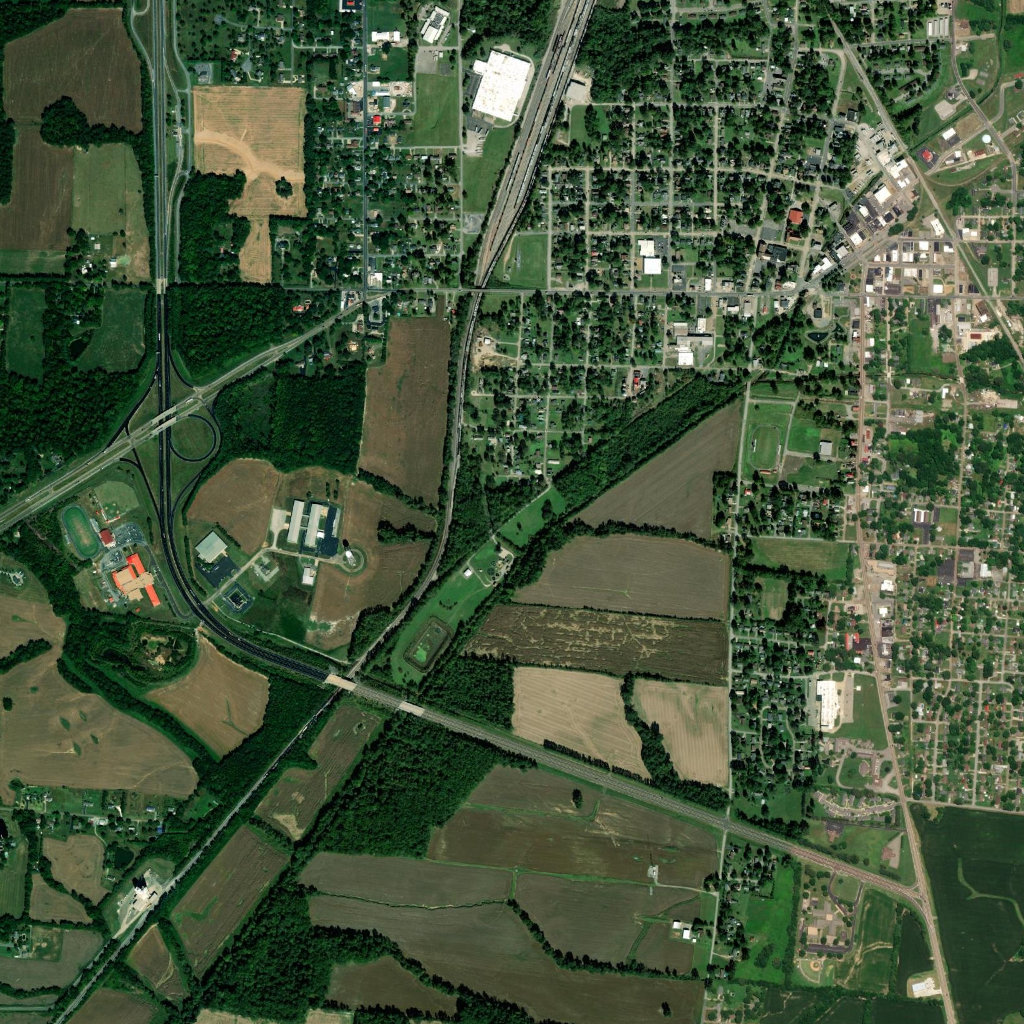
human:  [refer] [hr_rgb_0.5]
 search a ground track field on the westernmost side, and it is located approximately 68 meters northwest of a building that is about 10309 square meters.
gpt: <box>[[5, 49, 10, 54, 0]]</box>